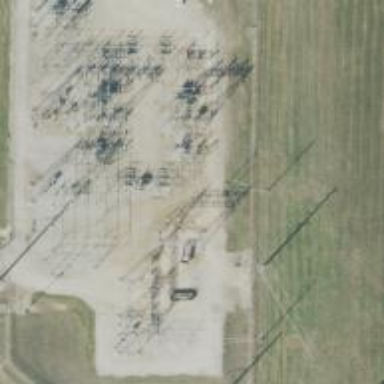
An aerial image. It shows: Switch used for power control.